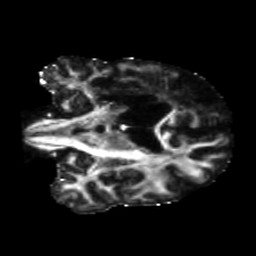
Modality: FA
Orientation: coronal
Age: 56
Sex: male
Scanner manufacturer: siemens
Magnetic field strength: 3 T
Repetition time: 5.47 s
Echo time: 0.0854 s